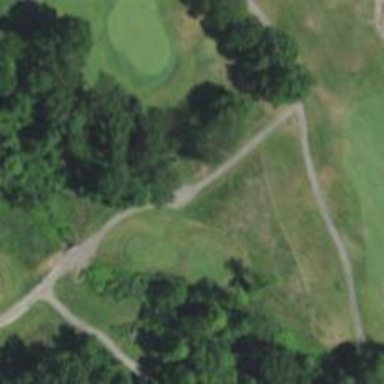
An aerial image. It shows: Path for both road and golf.